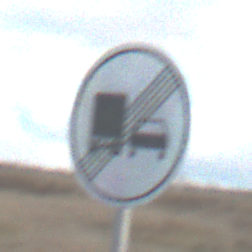
Verkehrszeichen: EndeUeberholverbotKraftfahrzeuge
Umgebung: Outdoor, RoadRail
Tageszeit: SunriseSunset
Wetter: PartlyCloudy
Licht: Natural
Jahreszeit: NotSpecified
Kontrast: LowContrast